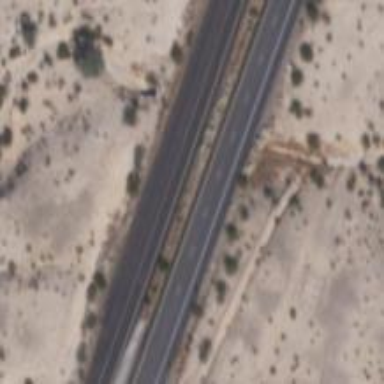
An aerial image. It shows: This image shows trunk highway that functions as expressway.